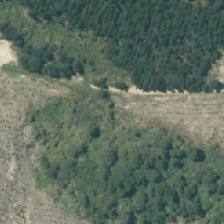
Land cover: harvested_forest